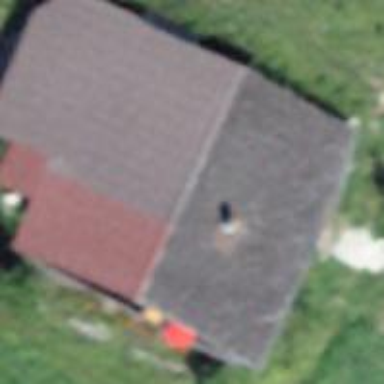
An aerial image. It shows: Farm building.